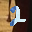
Label: 2